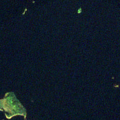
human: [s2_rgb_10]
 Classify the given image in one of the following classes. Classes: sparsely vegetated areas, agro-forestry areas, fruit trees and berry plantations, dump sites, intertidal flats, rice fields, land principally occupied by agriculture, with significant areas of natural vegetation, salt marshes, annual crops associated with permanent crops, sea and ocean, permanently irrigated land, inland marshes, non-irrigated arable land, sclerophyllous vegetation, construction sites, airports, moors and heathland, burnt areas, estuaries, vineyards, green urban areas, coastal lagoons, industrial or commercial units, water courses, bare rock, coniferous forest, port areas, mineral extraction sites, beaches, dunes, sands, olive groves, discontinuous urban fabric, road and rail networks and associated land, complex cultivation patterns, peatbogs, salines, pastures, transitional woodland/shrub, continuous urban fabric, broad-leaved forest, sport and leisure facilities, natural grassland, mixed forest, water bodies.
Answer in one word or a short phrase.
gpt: water bodies